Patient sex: M
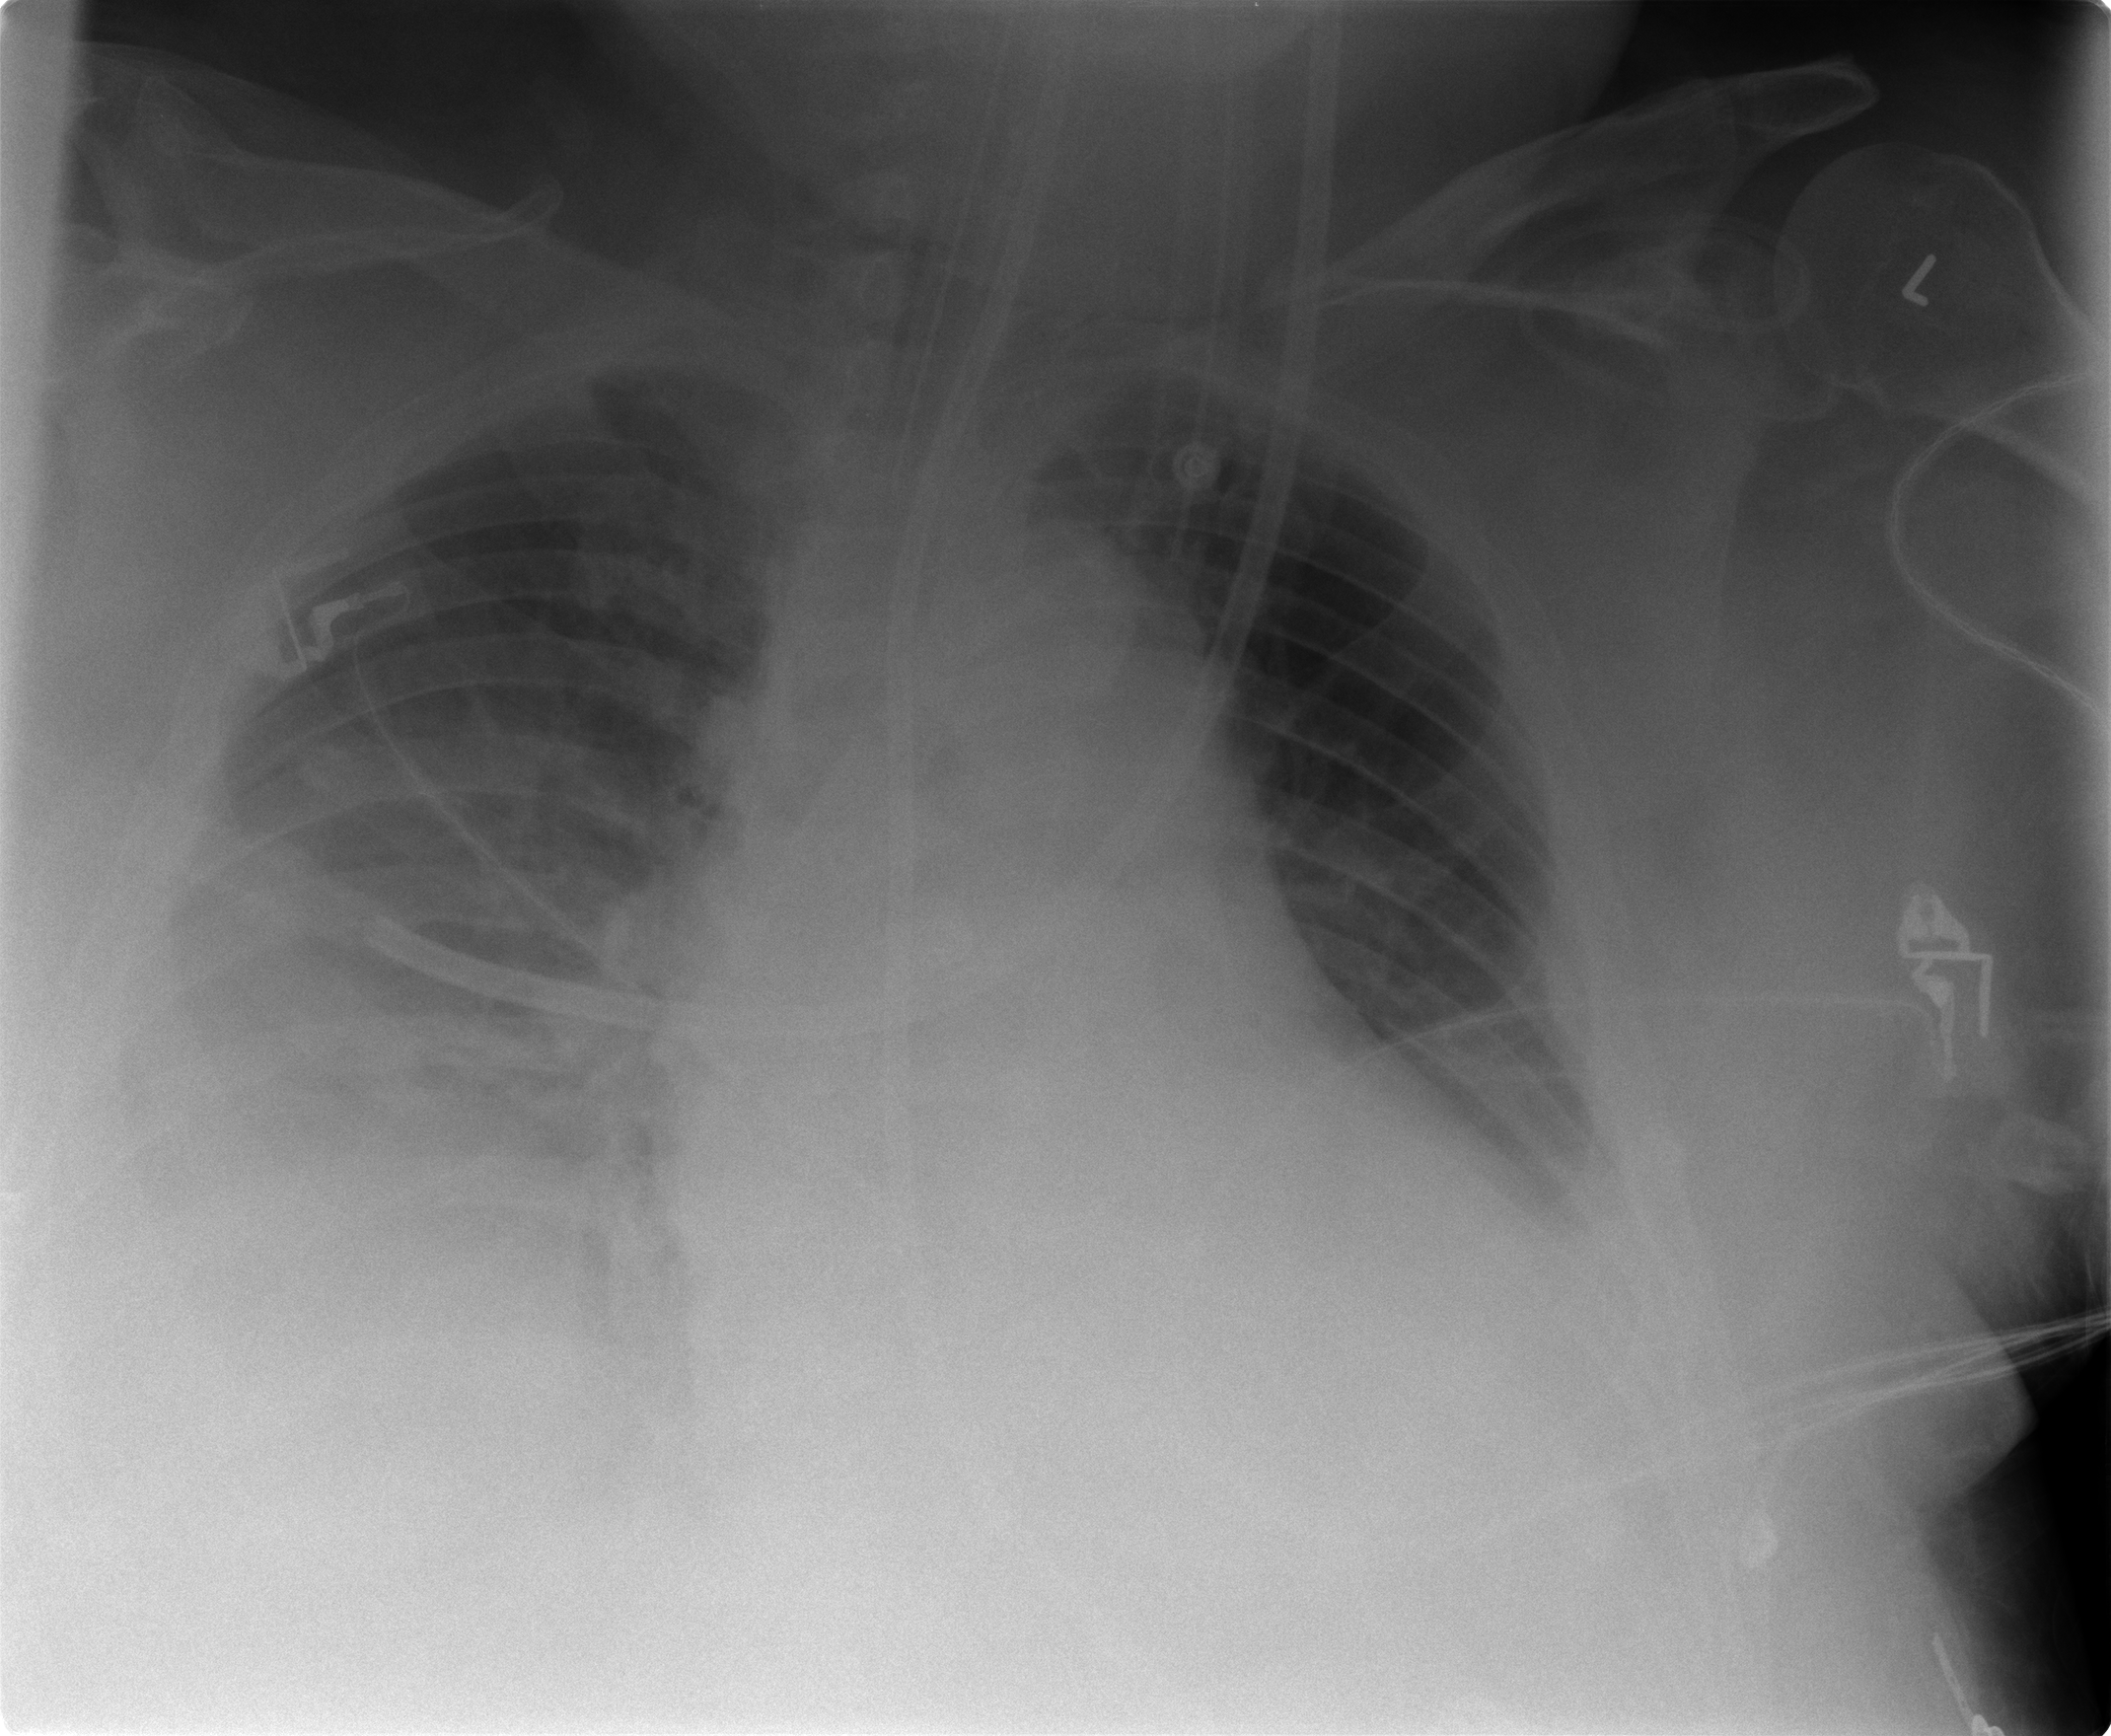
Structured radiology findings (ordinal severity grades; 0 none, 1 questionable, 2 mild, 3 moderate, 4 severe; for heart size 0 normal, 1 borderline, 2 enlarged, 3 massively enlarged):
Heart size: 2
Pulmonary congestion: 2
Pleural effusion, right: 3
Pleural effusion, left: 2
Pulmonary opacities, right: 0
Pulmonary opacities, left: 0
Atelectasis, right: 2
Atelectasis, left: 2